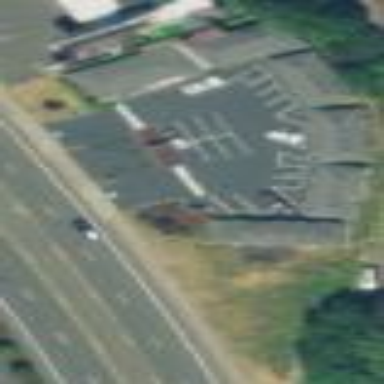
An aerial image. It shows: Commercial area featuring motel.